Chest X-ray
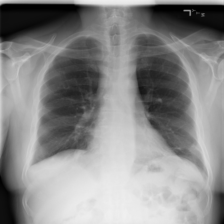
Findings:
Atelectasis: positive
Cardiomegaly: negative
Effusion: positive
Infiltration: negative
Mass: negative
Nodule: negative
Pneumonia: negative
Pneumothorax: negative
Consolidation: negative
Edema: negative
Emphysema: negative
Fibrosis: negative
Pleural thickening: negative
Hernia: negative